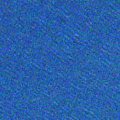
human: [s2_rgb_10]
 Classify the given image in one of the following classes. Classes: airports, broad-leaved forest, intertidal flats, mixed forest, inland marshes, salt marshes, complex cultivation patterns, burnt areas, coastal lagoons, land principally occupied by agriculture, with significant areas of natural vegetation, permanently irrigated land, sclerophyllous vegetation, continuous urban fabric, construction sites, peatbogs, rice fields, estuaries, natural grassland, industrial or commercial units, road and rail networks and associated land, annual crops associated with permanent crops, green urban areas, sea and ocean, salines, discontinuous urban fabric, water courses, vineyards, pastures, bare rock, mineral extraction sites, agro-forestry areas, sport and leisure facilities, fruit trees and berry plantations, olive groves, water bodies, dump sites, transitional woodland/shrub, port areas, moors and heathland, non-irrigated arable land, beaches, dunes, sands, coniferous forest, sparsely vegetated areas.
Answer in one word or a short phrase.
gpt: sea and ocean